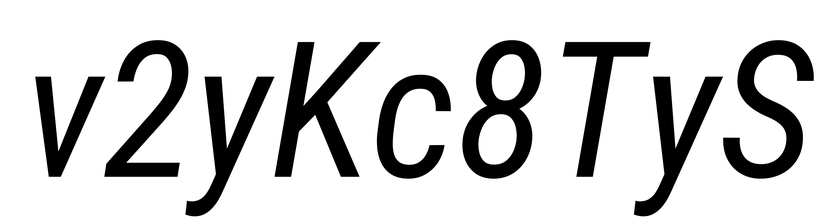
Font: Roboto-Italic_Condensed_Italic